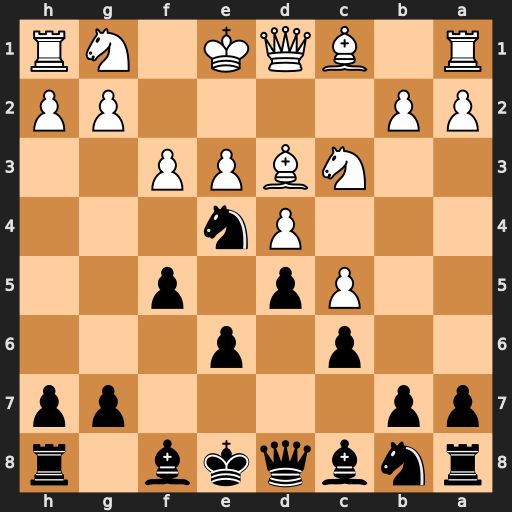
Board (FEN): rnbqkb1r/pp4pp/2p1p3/2Pp1p2/3Pn3/2NBPP2/PP4PP/R1BQK1NR
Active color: b
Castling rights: KQkq
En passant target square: -
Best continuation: Qh4+ g3 Nxg3 hxg3 Qxh1